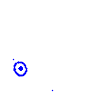
Particle: proton